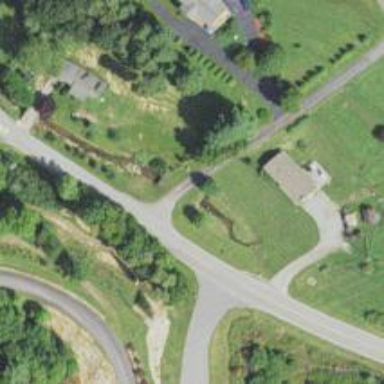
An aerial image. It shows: Culvert tunnel.